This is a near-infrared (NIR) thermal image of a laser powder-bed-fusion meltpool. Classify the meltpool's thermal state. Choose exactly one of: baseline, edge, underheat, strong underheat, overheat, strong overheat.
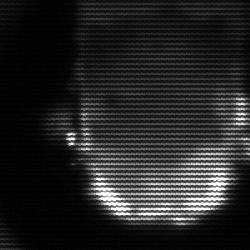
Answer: baseline